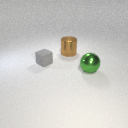
large brown metal cylinder to the right of small gray rubber cube